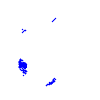
Particle: pion